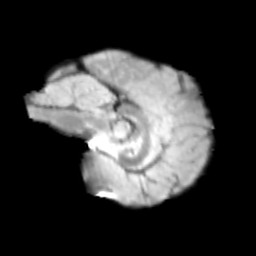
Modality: T2w
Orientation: sagittal
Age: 13
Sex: female
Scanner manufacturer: siemens
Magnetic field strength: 3 T
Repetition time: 3.8 s
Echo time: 0.07 s